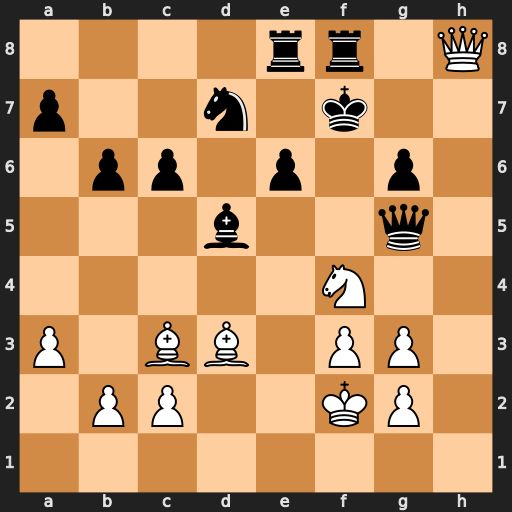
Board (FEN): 4rr1Q/p2n1k2/1pp1p1p1/3b2q1/5N2/P1BB1PP1/1PP2KP1/8
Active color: w
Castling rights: -
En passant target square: -
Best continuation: Qg7#